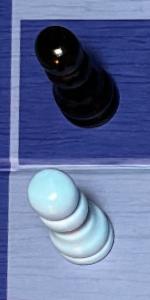
Label: Pawn_White